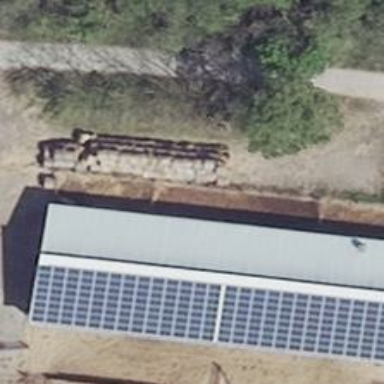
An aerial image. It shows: Solar photovoltaic panel generator located in farm auxiliary building. The generator provides electricity through small installation.